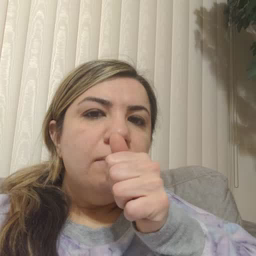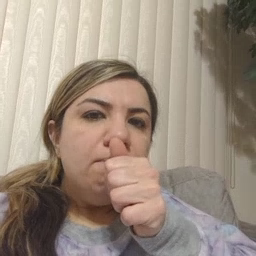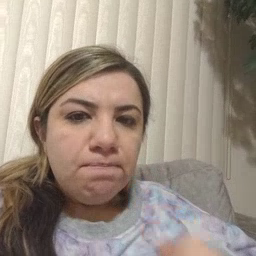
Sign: hide